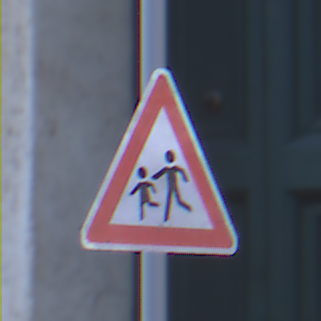
Verkehrszeichen: KinderRechts
Umgebung: Outdoor, Urban
Tageszeit: SunriseSunset
Wetter: Clear
Licht: Natural
Jahreszeit: NotSpecified
Kontrast: MediumContrast